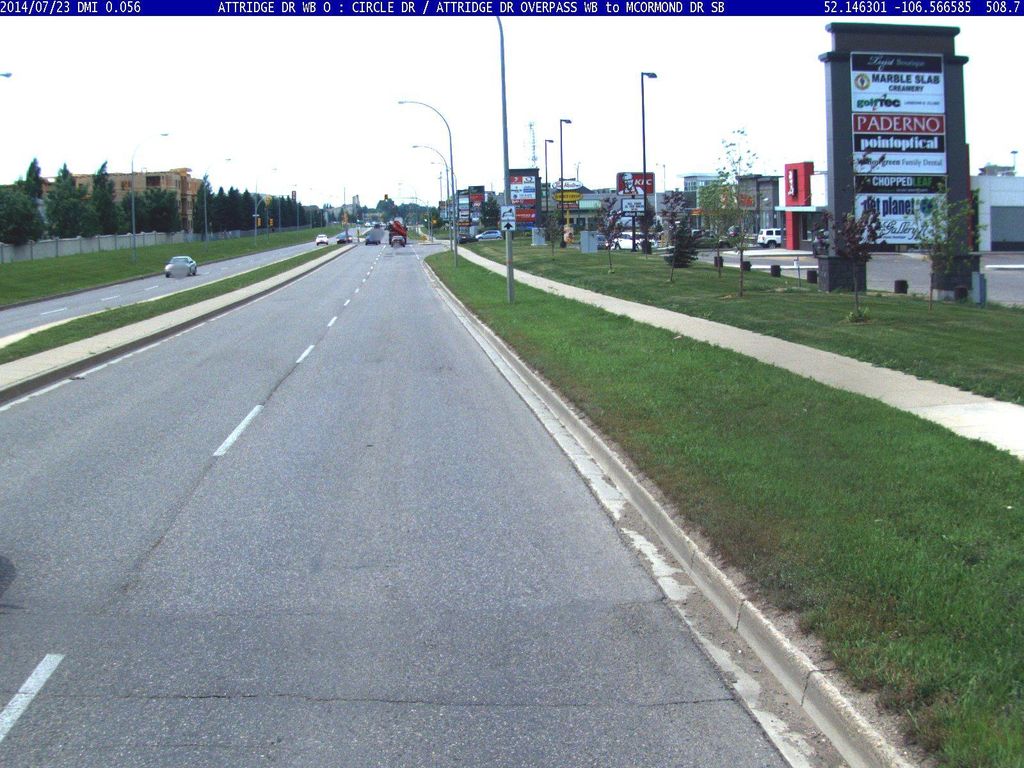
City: saskatoon